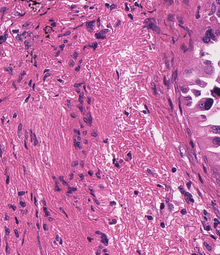
Tumor epithelial tissue: yes
Tumor-associated stroma tissue: yes
Normal tissue: no